Question: I can get a solid clearColor in threejs, but is there a way to achieve a gradient clearColor. Or some similar way to achieve a little more depth in my sky, maybe with lights?
Here's my relevant code:
'''
renderer = new THREE.WebGLRenderer({ antialias: true });
renderer.setClearColor( 0x3dc800 );
var light = new THREE.HemisphereLight( 0xffffff, 0xeeeeee, 0.75 );
light.position.set( 0.5, 1, 0.75 );
scene.add( light );
scene.fog = new THREE.Fog( 0x4ff904, 0, 750 );
'''

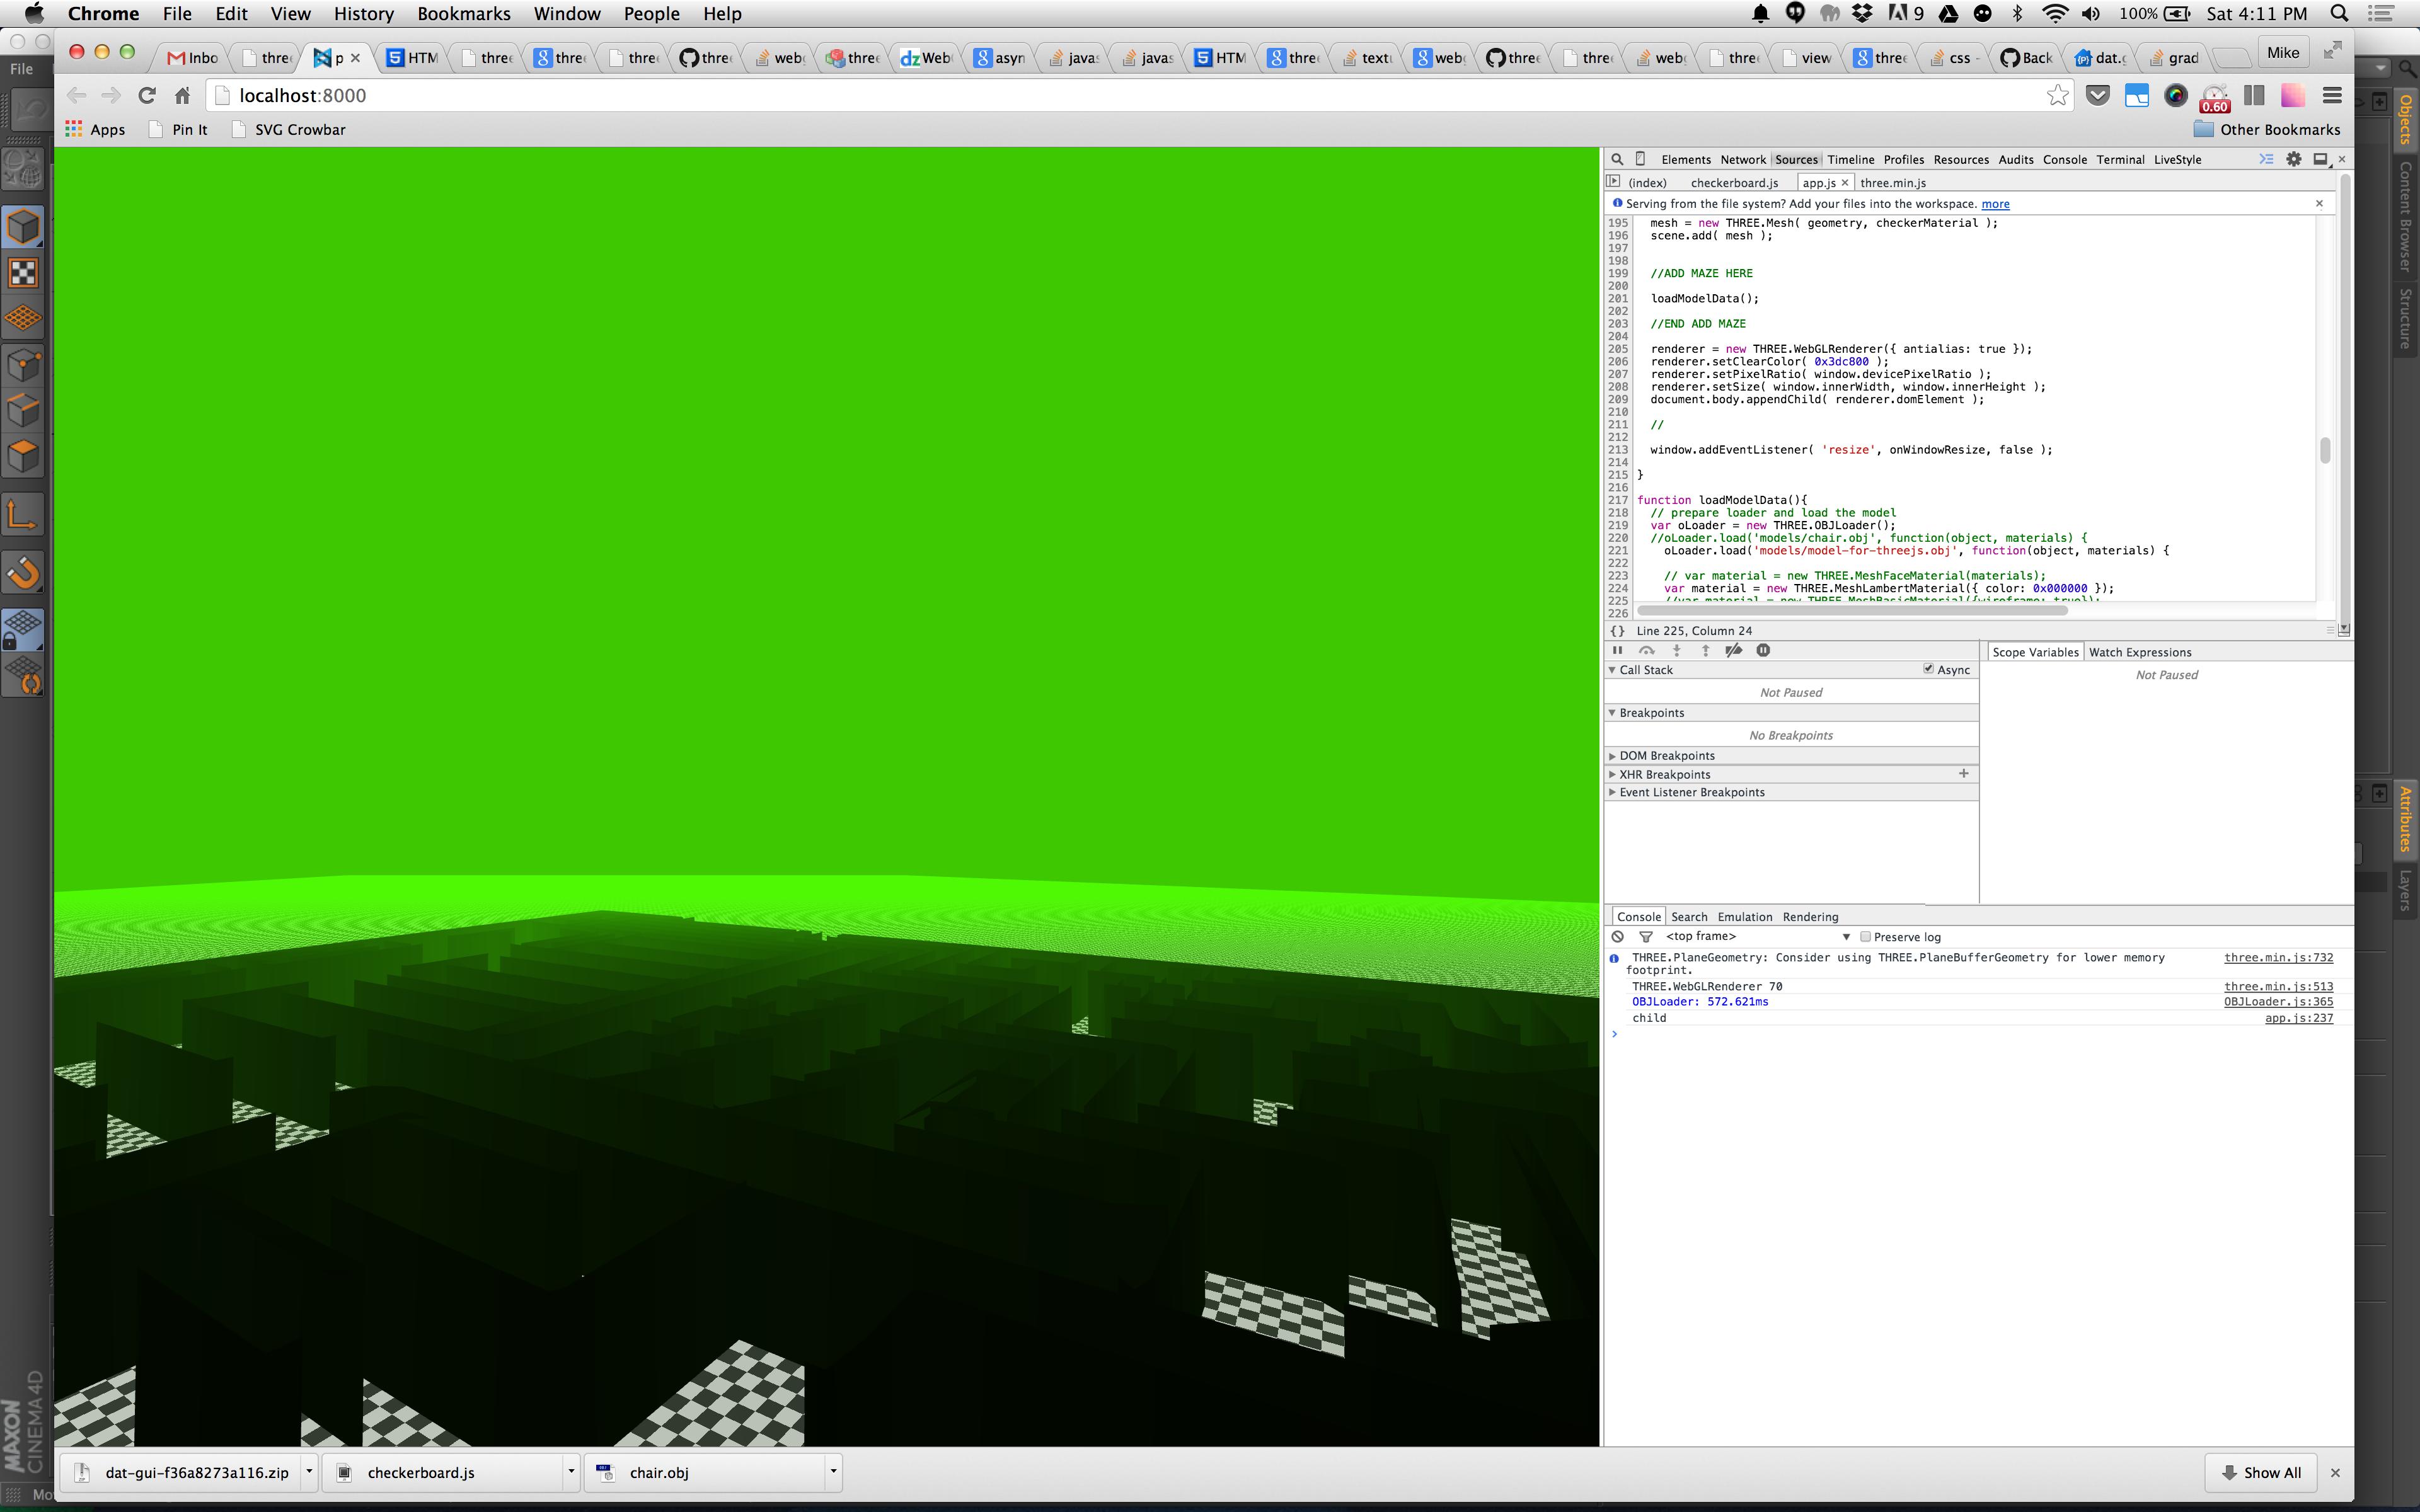
Answer: I ran across this codepen:
<URL>
I take no credit, but it answers the question perfectly.
The relevant chunks are:
'''
renderer = new THREE.CanvasRenderer( { alpha: true }); // gradient
'''
withe the css:
'''
body {
background-color: #1A8FCF;
margin: 0px;
overflow: hidden;
background-image: -webkit-gradient(#1A8FCF,#D1236A,#1A8FCF);
/* Safari 5.1, iOS 5.0-6.1, Chrome 10-25, Android 4.0-4.3 */
background-image: -webkit-linear-gradient(#1A8FCF,#D1236A,#1A8FCF);
/* Firefox 3.6 - 15 */
background-image: -moz-linear-gradient(#1A8FCF,#D1236A,#1A8FCF);
/* Opera 11.1 - 12 */
background-image: -o-linear-gradient(#1A8FCF,#D1236A,#1A8FCF);
/* Opera 15+, Chrome 25+, IE 10+, Firefox 16+, Safari 6.1+, iOS 7+, Android 4.4+ */
background-image: linear-gradient(#1A8FCF,#D1236A,#1A8FCF);
}
'''
**Note, my own colors...